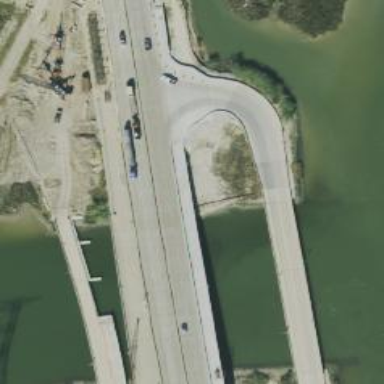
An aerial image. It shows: Viaduct bridge over trunk highway.